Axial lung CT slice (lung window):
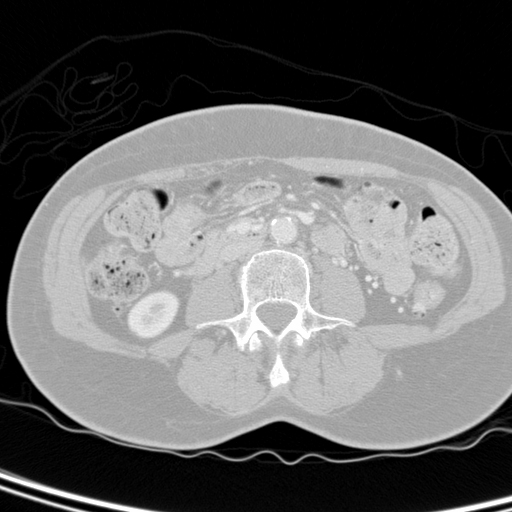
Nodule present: no